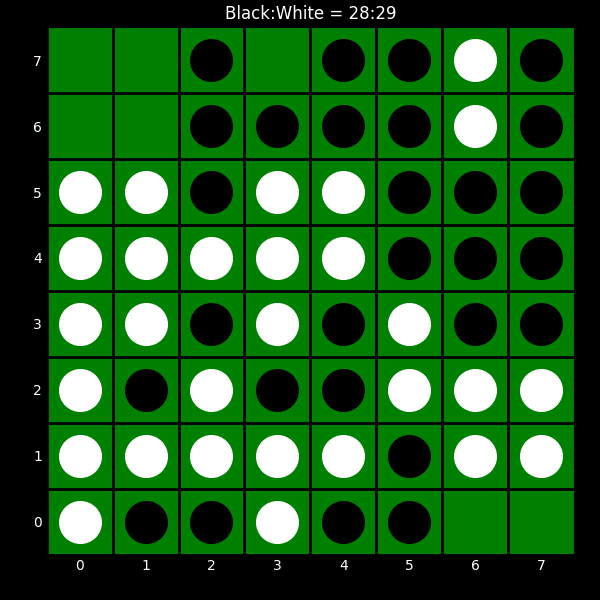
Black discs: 28
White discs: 29